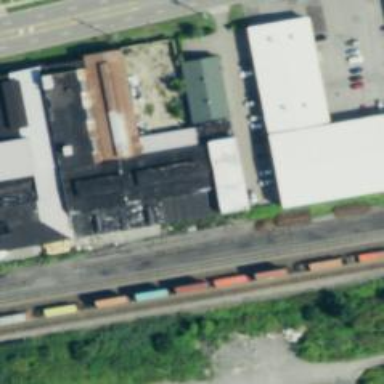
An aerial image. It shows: Abandoned railway siding.